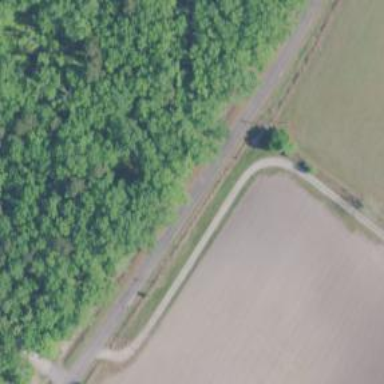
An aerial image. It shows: Unclassified road.